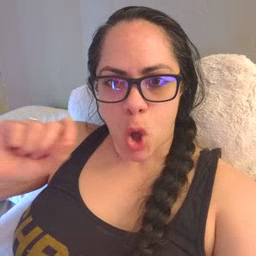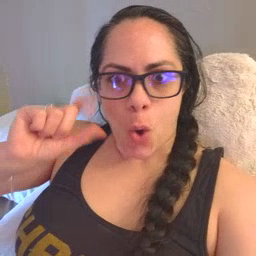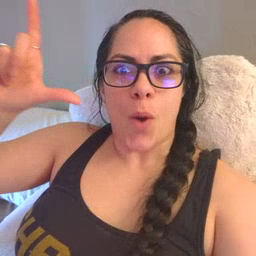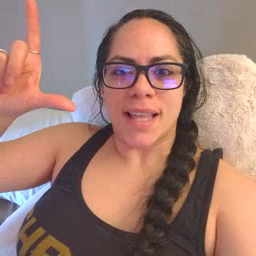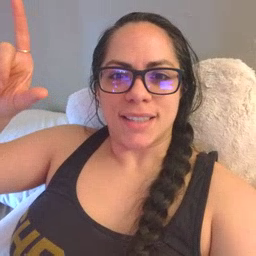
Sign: awake